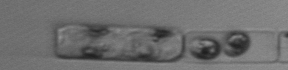
Label: Guinardia_delicatula_TAG_internal_parasite